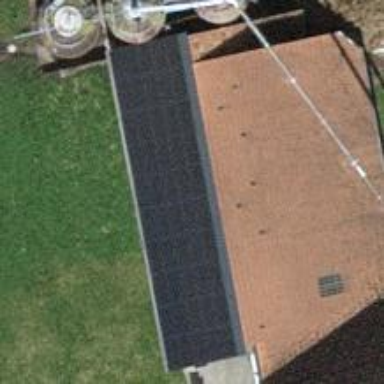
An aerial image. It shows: Solar power generator using photovoltaic method with solar photovoltaic panel types.